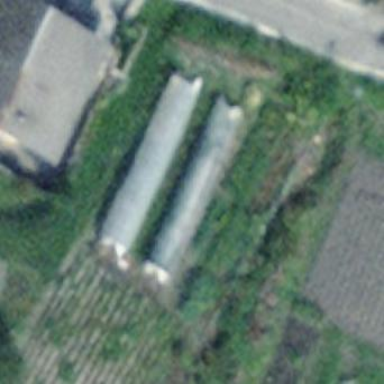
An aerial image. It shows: Greenhouse.